Field crop: maize
Growth stage: 2
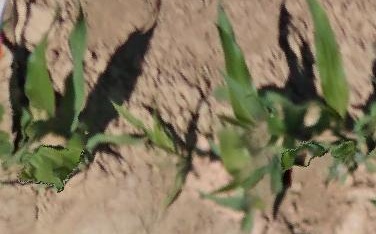
Species: maize